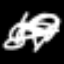
Label: squiggle